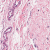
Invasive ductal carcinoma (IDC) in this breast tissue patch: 0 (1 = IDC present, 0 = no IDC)